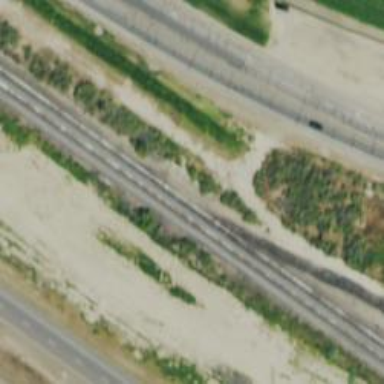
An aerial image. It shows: Railway siding for service.